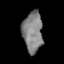
Tissue: lung
Cell type: T cells
Senescence score: 0.2091
Nuclear area (px): 793
Mean DAPI intensity: 128.716